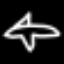
Label: airplane